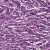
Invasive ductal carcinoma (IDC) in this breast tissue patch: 1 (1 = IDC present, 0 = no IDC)